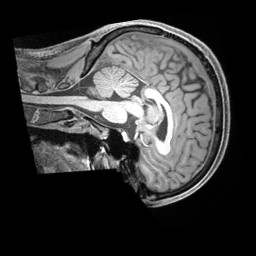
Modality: T1w
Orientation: sagittal
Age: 21
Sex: male
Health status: ill
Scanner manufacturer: siemens
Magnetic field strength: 3 T
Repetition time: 2.2 s
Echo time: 0.00218 s